Два высоких цилиндра, сообщающихся с атмосферой, соединены одинаковыми тонкими трубками $A B$ и $C D$ и заполнены водой (см. рисунок).  Расстояние между трубками равно $h_{0}=1~м$. Температуры воды в цилиндрах поддерживаются постоянными и равными $t_{1}=100^{\circ} \mathrm{C}$ и $t_{2}=40^{\circ} \mathrm{C}$. Плотность воды зависит от температуры по закону $\rho=\rho_{0}\left[1-\beta\left(t-t_{0}\right)\right]$, где $t_{0}$ — комнатная температура, $\rho_{0}=1.0 \cdot 10^{3}~кг/м^{3}$ — плотность воды при комнатной температуре, коэффициент $\beta=2.1 \cdot 10^{-6}~град^{-1}$. В такой системе возникает круговая циркуляция воды по трубкам между цилиндрами. Известно, что масса воды, перетекающей по трубкам в единицу времени, пропорциональна разности давлений на их концах.
Определите разность давлений $\Delta p_{A B}$ и $\Delta p_{C D}$ на концах трубок $A B$ и $C D$.
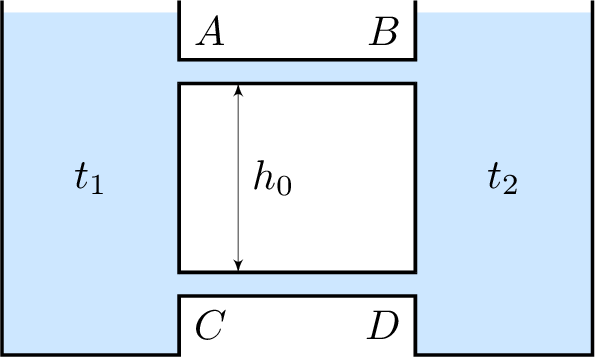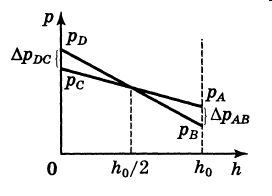
Решение: Из условия сохранения массы разности давлений на концах трубки должны быть одинаковы: $\left|\Delta p_{A B}\right|=\left|\Delta p_{C D}\right|$. Распределение давлений в цилиндрах (в условных единицах) по высоте, считая от нижней трубки, показано на рисунке.  Давления изменяются по линейному закону. Из рисунка следует, что на уровне $\frac{h_{0}}{2}$ давление в цилиндрах одинаково. Следовательно, $\Delta p_{A D}=-\Delta p_{C B}=\Delta \rho g \frac{h_{0}}{2}$, где $\Delta \rho=\rho_{2}-\rho_{1}=\rho_{0} \beta\left(t_{1}-t_{2}\right)=1.26 \cdot 10^{-1}~кг/м^{3}$. Тогда $\Delta p=0.63~Па$.
Ответ: $$ \Delta p=0.63~Па. $$
Темы:
T, Всероссийские, Гидростатика, Плотность, Температура, Давление